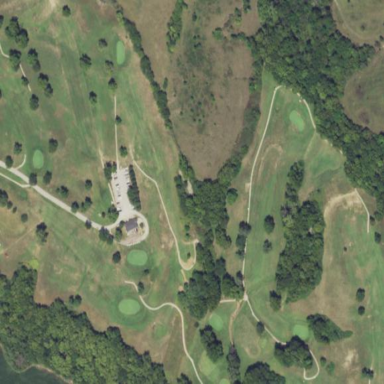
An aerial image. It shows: Golf course.